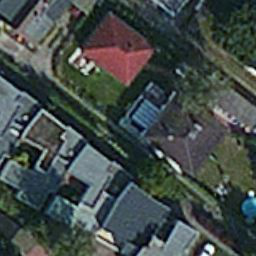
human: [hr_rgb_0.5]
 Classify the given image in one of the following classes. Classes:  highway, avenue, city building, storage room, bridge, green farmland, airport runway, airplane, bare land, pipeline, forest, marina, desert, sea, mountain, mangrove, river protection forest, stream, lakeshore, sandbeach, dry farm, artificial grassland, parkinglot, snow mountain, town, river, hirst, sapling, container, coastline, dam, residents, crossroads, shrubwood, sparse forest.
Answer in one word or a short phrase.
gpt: residents